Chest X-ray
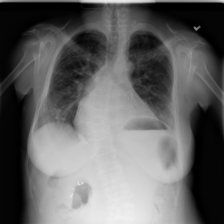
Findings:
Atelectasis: negative
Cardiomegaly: positive
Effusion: negative
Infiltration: negative
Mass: negative
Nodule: negative
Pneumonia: negative
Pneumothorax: negative
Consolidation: negative
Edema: negative
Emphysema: negative
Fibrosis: negative
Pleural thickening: negative
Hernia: negative